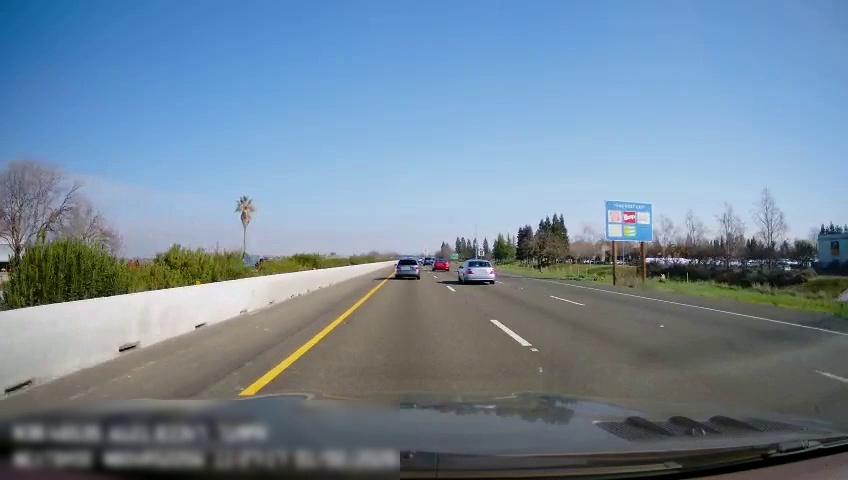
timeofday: Day
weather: Sunny
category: Drivable Space
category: Vehicles | SUV
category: Vehicles | SUV
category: Vehicles | Car
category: Vehicles | Car
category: Vehicles | SUV
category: Lanes | Current Lane
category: Lanes | Current Lane
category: Lanes | Alternate Lane
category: Lanes | Alternate Lane
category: Traffic | Signs